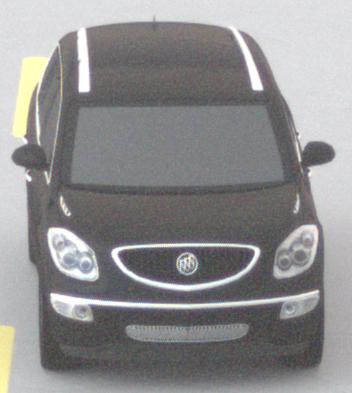
Make: Buick
Model: Enclave
Detailed model: GMT967
Model produced from: 2007
Model produced until: 2017
Doors: 5
Color: black
Road condition: dry road
Daytime: night
Contrast: low contrast